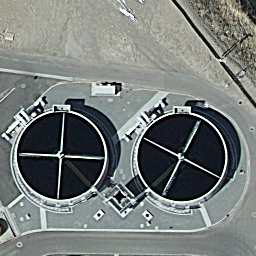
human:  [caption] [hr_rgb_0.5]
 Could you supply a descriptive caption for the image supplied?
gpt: There are two same storage tanks on the ground .

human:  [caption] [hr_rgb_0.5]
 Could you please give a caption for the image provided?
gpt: Two black storage tanks are arranged neatly on the ground .

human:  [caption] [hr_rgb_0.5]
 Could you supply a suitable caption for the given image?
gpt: Two black storage tanks are arranged neatly on the ground .

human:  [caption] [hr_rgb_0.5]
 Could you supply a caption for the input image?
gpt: There are two black storage tanks arranged neatly on the ground .

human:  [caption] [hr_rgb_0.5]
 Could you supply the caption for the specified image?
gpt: Two same storage tanks are on the ground .